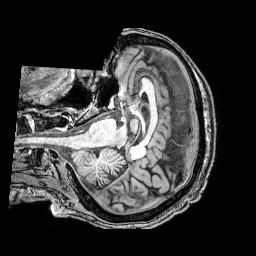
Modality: T1w
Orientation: axial
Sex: male
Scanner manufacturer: philips
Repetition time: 0.008127 s
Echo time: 0.00372 s